【题型】填空题　【知识点】平面几何　【难度】easy
如图，$\triangle ABC$ 的中线 $AD$、$CE$ 交于点 $G$，点 $F$ 在边 $AC$ 上，$GF \parallel BC$，则 $\dfrac{GF}{BC} =$ \_\_\_\_\_\_。

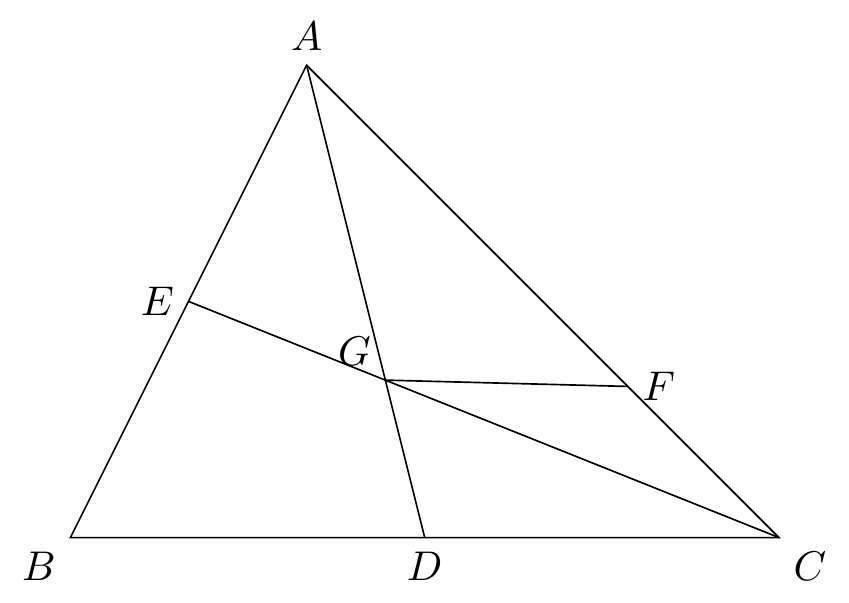
【解答】
$\because \triangle ABC$ 的中线 $AD$、$CE$ 交于点 $G$，

$\therefore G$ 是 $\triangle ABC$ 的重心，

$\dfrac{AG}{GD} = \dfrac{2}{1}$，

$\because GF \parallel BC$，

$\dfrac{GF}{DC} = \dfrac{AG}{AD} = \dfrac{2}{3}$，

$\because DC = \dfrac{1}{2}BC$，

$\dfrac{GF}{BC} = \dfrac{1}{3}$，

故答案为：$\dfrac{1}{3}$。